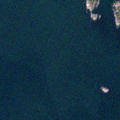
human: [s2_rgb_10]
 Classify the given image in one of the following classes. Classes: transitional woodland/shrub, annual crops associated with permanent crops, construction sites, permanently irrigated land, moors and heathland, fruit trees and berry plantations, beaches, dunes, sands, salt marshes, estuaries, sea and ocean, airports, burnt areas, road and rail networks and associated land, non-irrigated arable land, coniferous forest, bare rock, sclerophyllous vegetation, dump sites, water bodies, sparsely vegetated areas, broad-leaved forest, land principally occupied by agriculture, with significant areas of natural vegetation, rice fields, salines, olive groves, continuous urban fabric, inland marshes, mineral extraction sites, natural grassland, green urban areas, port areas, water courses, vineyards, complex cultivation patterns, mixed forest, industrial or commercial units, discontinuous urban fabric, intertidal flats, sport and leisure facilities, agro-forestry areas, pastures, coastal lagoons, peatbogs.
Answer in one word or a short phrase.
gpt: sea and ocean